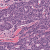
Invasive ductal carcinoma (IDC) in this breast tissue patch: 1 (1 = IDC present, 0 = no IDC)